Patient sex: F
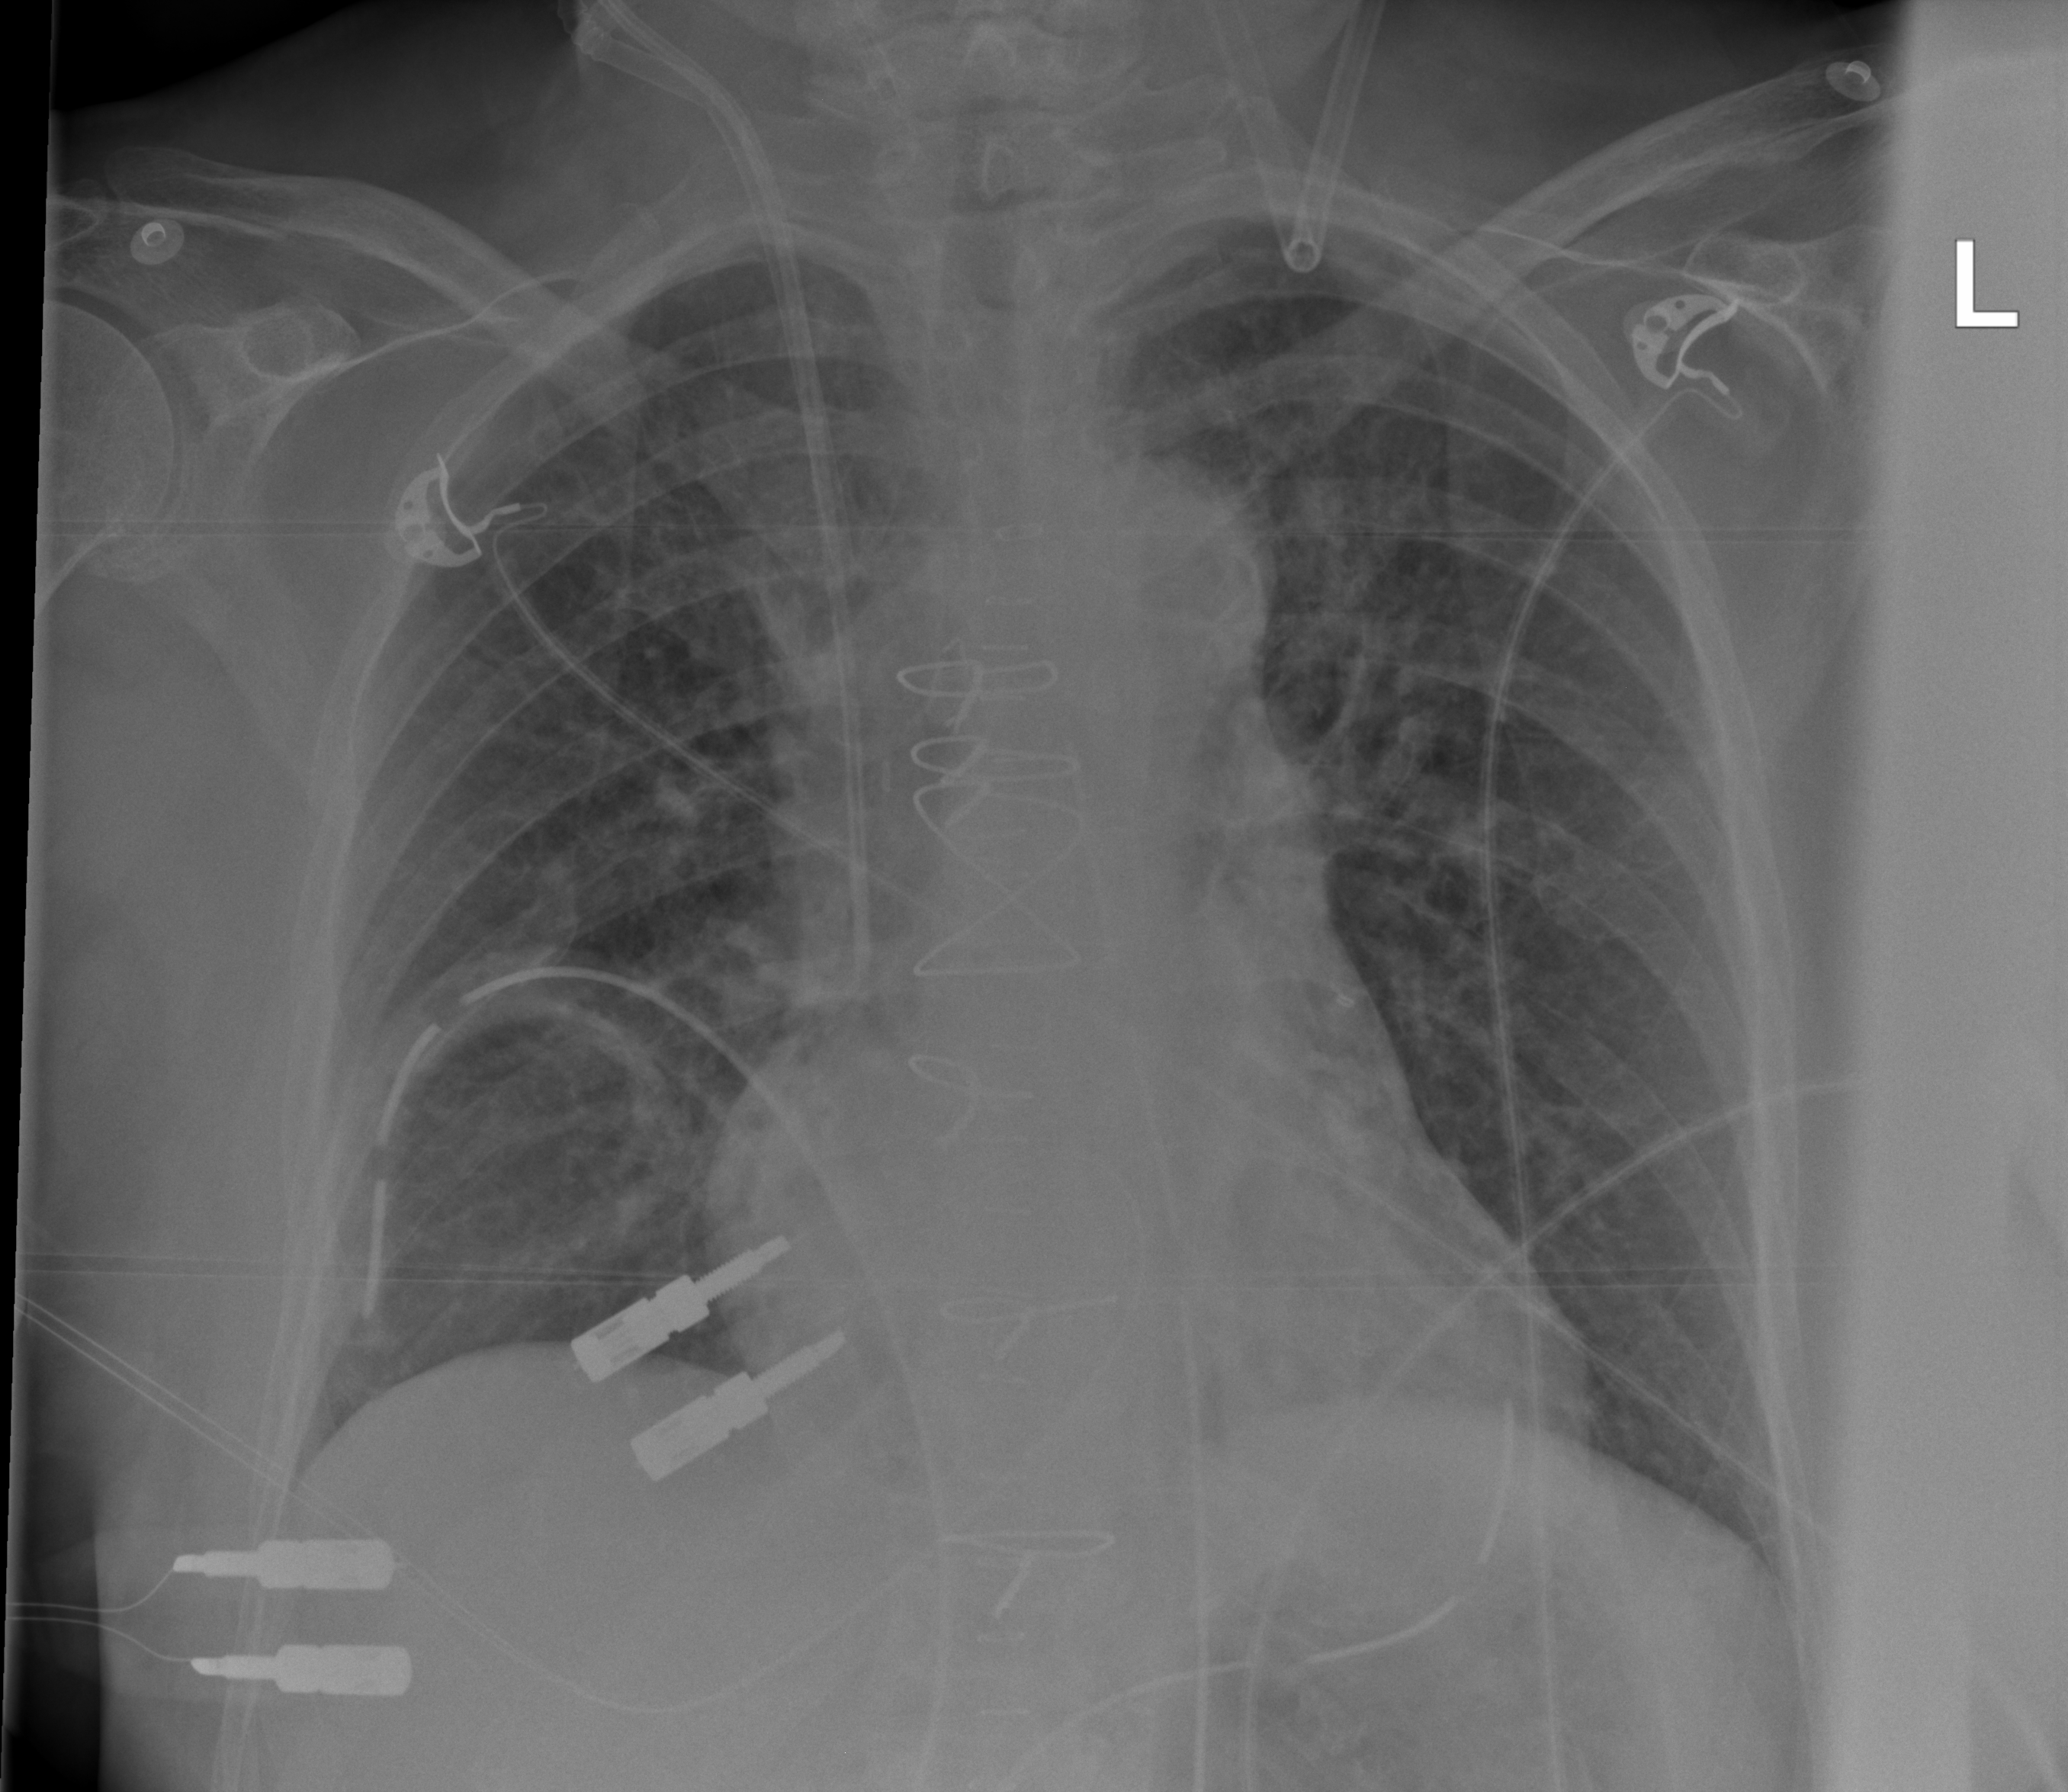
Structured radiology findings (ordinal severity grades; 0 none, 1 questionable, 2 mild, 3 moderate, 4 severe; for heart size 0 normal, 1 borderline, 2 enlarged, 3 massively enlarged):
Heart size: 1
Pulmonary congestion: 2
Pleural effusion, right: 0
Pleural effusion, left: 0
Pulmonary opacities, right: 1
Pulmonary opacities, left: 1
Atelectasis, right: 2
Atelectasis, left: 0